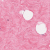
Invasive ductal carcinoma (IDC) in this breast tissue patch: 0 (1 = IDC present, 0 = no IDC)